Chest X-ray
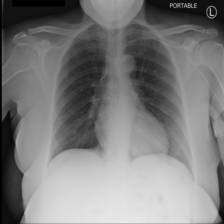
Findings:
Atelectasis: negative
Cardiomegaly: negative
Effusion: negative
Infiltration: negative
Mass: negative
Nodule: negative
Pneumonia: negative
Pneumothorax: negative
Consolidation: negative
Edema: negative
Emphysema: negative
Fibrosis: negative
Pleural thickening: negative
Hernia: negative